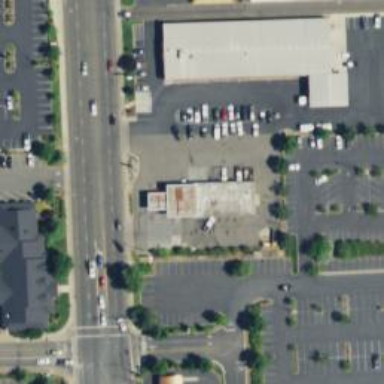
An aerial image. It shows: Convenience shop.